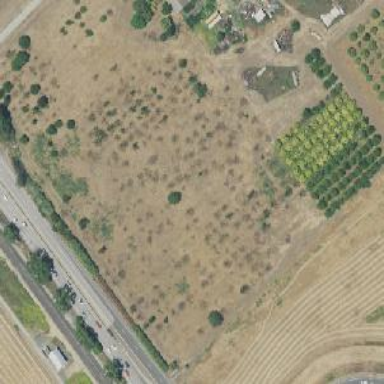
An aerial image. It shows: Orchard.